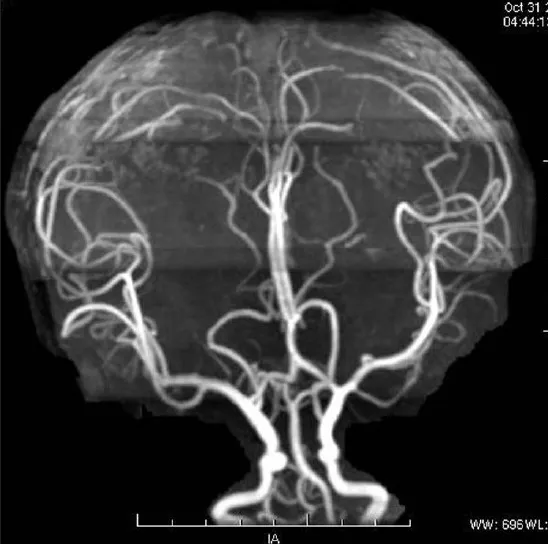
Magnetic resonance angiography shows a normal arterial tree.
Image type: radiology (mri)